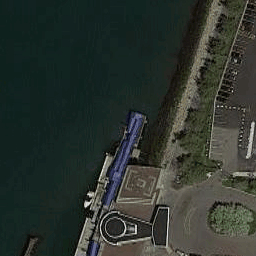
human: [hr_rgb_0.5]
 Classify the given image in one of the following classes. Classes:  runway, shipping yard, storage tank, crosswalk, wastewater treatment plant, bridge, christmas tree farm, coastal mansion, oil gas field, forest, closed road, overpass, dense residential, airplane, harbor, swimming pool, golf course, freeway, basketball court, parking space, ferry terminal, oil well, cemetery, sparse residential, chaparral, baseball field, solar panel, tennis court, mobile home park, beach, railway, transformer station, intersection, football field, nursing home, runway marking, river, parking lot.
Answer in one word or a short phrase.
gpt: ferry terminal